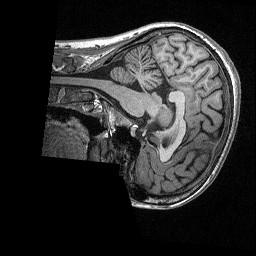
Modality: T1w
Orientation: sagittal
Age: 31
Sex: female
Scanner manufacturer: siemens
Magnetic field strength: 3 T
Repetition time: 2.3 s
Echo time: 0.00298 s